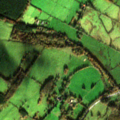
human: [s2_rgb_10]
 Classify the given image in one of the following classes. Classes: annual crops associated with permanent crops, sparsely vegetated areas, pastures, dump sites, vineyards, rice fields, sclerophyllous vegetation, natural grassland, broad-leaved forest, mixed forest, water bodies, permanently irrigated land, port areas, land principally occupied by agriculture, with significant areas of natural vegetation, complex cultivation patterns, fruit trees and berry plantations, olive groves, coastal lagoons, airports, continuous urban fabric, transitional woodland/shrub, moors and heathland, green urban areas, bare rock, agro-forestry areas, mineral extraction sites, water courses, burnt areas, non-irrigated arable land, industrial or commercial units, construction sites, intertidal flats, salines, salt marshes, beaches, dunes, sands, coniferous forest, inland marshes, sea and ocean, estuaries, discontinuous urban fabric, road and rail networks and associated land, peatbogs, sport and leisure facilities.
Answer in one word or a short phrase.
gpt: pastures, coniferous forest, transitional woodland/shrub